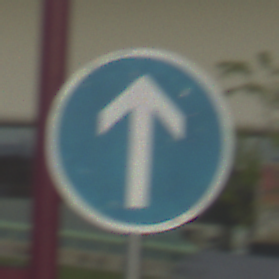
Verkehrszeichen: VorgeschriebeneFahrtrichtungGeradeaus
Umgebung: Outdoor, Suburban
Tageszeit: MorningAfternoon
Wetter: PartlyCloudy
Licht: Natural
Jahreszeit: NotSpecified
Kontrast: MediumContrast